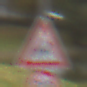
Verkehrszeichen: WildwechselLinks
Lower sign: Geschwindigkeit90
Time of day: MorningAfternoon
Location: Outdoor (Nature)
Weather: Overcast
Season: Autumn
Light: Natural